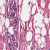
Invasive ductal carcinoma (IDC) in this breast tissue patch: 0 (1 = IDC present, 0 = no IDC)